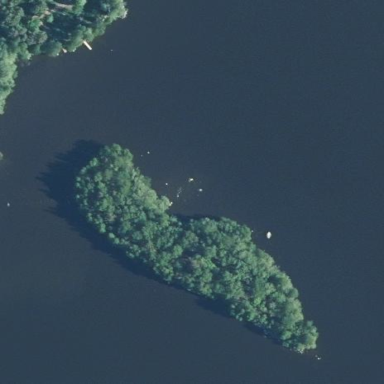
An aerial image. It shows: Islet covered with woodland forest.